Field crop: maize
Growth stage: 2
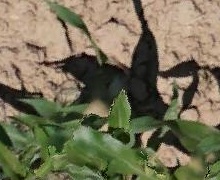
Species: maize